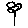
Label: flower